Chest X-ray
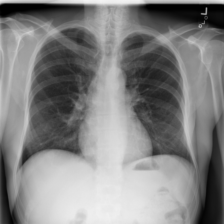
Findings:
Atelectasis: negative
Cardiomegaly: negative
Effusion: negative
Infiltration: negative
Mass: negative
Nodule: negative
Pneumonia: negative
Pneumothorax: negative
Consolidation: negative
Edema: negative
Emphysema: negative
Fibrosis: negative
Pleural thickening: negative
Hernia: negative